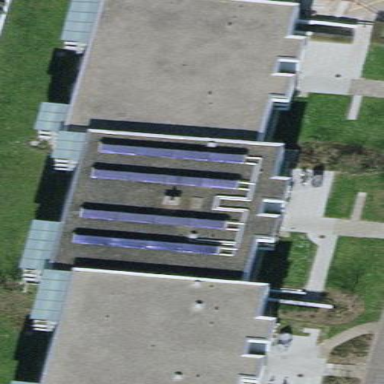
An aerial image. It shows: Flat roofed apartment building.